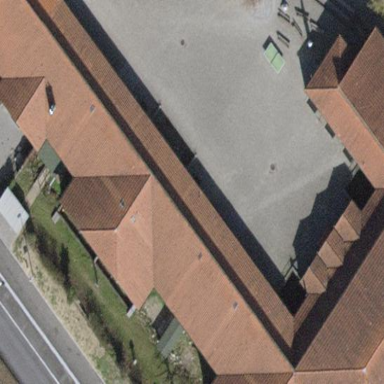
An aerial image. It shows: School building.